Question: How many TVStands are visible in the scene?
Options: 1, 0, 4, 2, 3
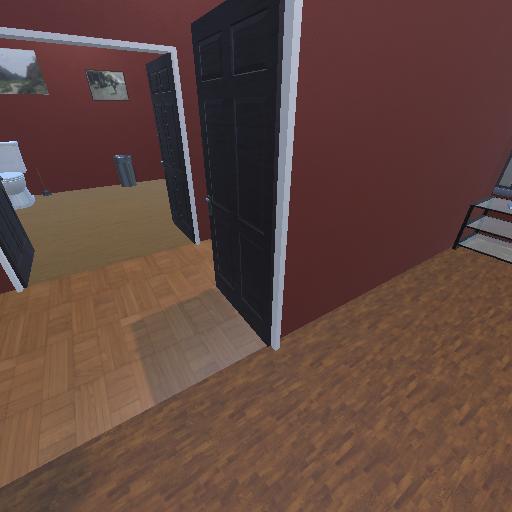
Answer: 1